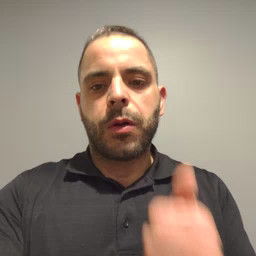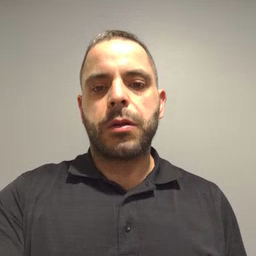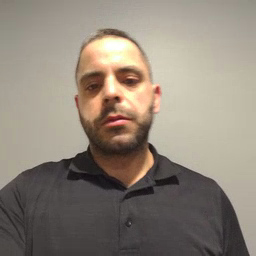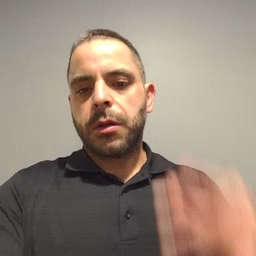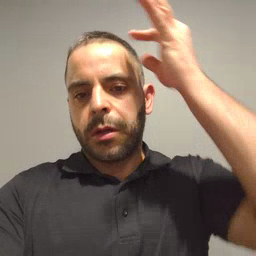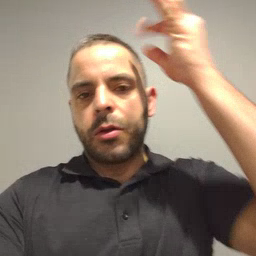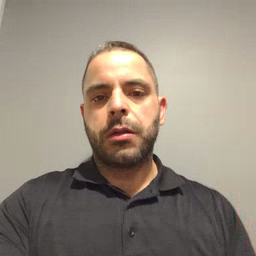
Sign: hair